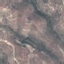
Land use / land cover class: HerbaceousVegetation